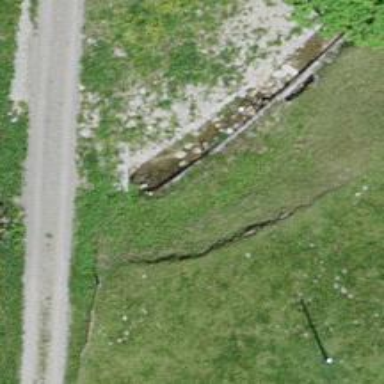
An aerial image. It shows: Culvert tunnel.